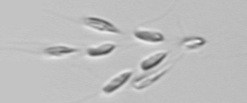
Label: Dinobryon